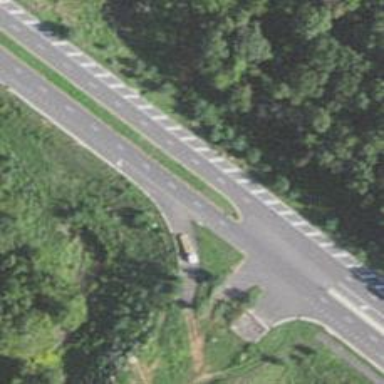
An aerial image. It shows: Tertiary_link road with asphalt surface.